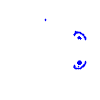
Particle: electron